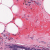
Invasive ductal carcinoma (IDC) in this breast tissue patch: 0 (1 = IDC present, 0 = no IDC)